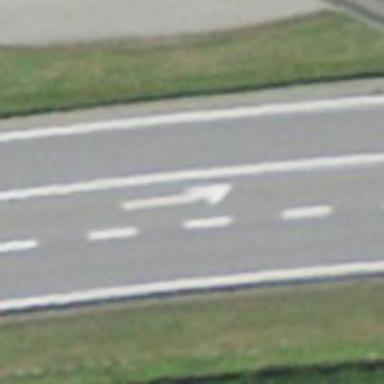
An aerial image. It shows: Asphalt road classified as primary highway.